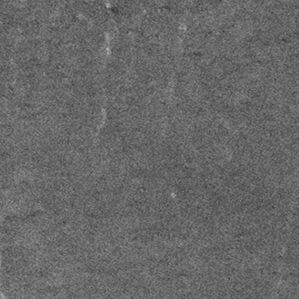
Label: frost